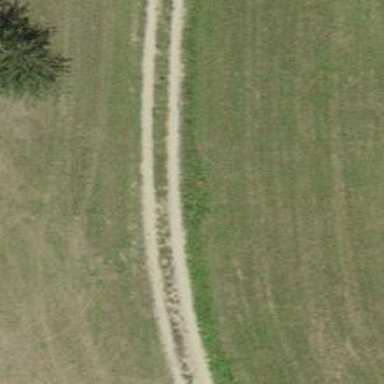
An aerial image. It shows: Unpaved track with grade2 track type.